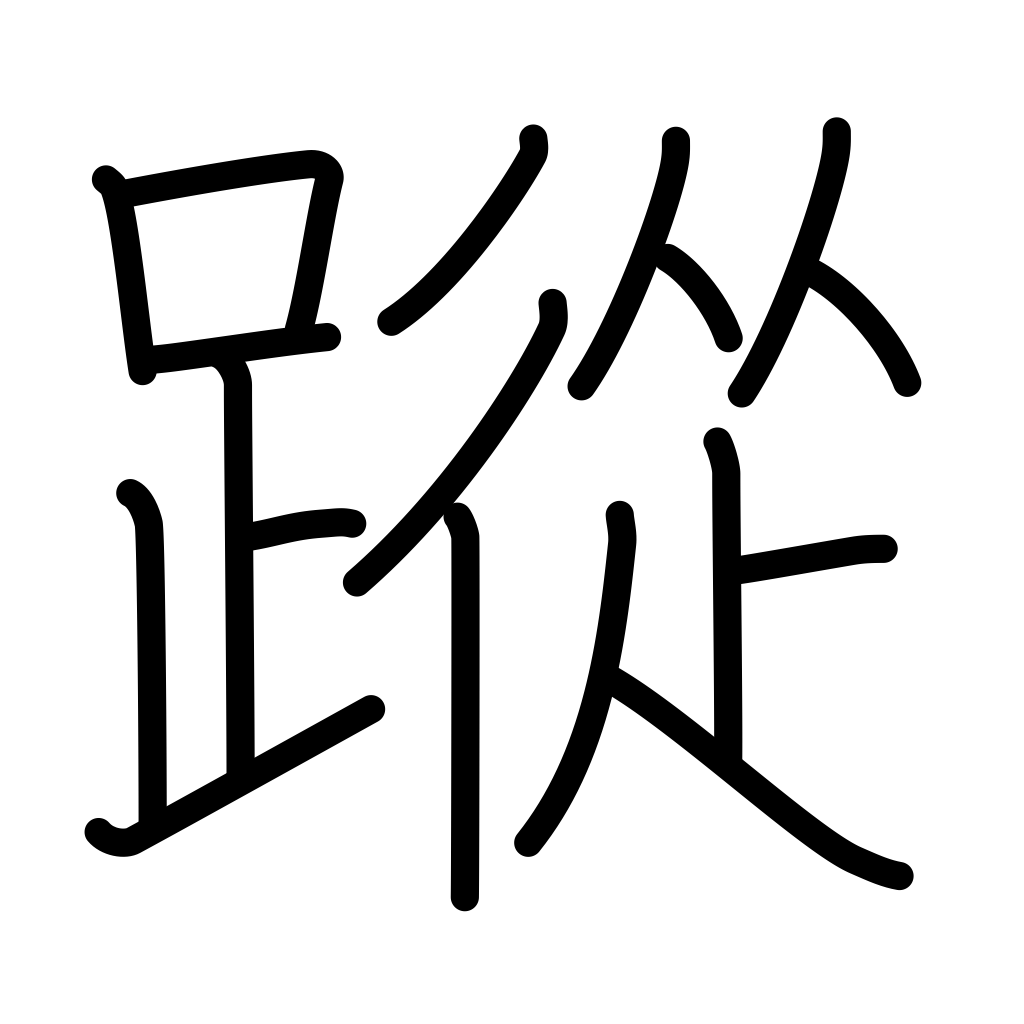
Meaning: footprints, traces, tracks